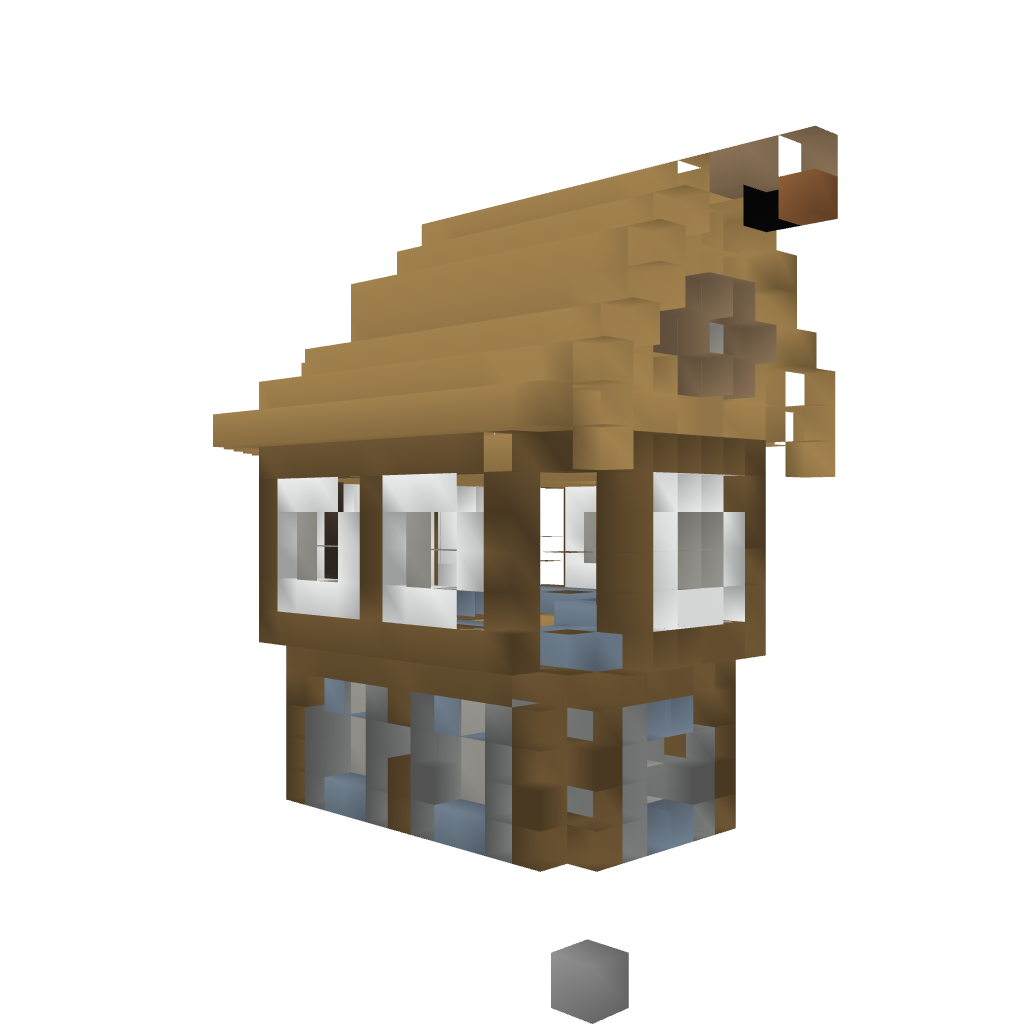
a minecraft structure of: House in the Middle Ages